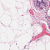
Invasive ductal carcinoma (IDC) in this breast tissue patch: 0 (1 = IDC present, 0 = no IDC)